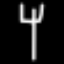
Label: fork